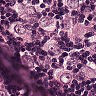
Metastatic tissue present: yes